Question: I am trying to evaluate a multiple linear regression model. I have a data set like this :

This data set has 157 rows * 54 columns.
I need to predict ground_truth value from articles. I will add my multiple linear model 7 articles between with .
I have code for multiple linear regression :
'''
from sklearn.linear_model import LinearRegression
X = [[6, 2], [8, 1], [10, 0], [14, 2], [18, 0]] // need to modify for my problem
y = [[7],[9],[13],[17.5], [18]] // need to modify
model = LinearRegression()
model.fit(X, y)
'''
My problem is, I cannot extract data from my DataFrame for and variables. In my code X should be:
'''
X = [[4984, 94, 2837, 857, 356, 1678, 29901],
[4428, 101, 4245, 906, 477, 2313, 34176],
....
]
y = [[3.135999], [2.53356] ....]
'''
I cannot convert DataFrame to this type of structure.
How can i do this ?
Any help is appreciated.
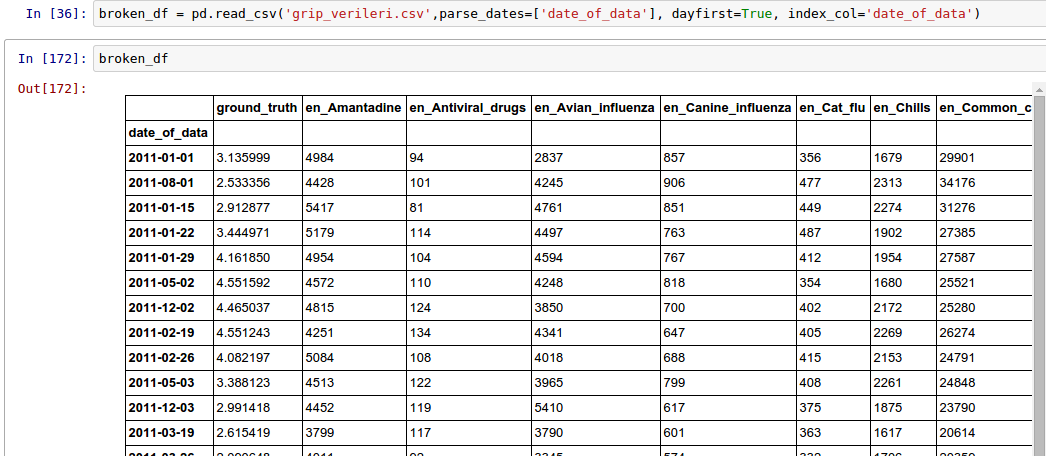
Answer: You can turn the dataframe into a matrix using the method 'as_matrix' directly on the dataframe object. You might need to specify the columns which you are interested in 'X=df[['x1','x2','X3']].as_matrix()' where the different x's are the column names.
For the y variables you can use 'y = df['ground_truth'].values' to get an array.
Here is an example with some randomly generated data:
'''
import numpy as np
#create a 5X5 dataframe
df = pd.DataFrame(np.random.random_integers(0, 100, (5, 5)), columns = ['X1','X2','X3','X4','y'])
'''
calling 'as_matrix()' on 'df' returns a 'numpy.ndarray' object
'''
X = df[['X1','X2','X3','X4']].as_matrix()
'''
Calling 'values' returns a 'numpy.ndarray' from a pandas 'series'
'''
y =df['y'].values
'''
Notice: You might get a warning saying:'FutureWarning: Method .as_matrix will be removed in a future version. Use .values instead.'
To fix it use 'values' instead of 'as_matrix' as shown below
'''
X = df[['X1','X2','X3','X4']].values
'''